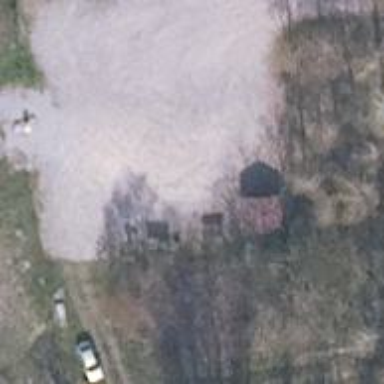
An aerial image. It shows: Shelter.